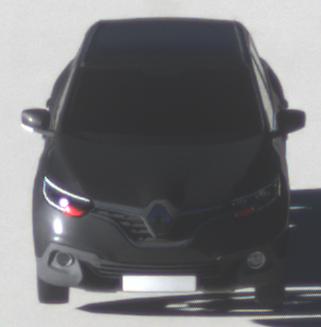
Make: Renault
Model: Kadjar ENERGY TCe 130
Detailed model: Kadjar
Model produced from: 2015/05
Model produced until: 2018/08
Doors: 5
Color: black
Road condition: dry road
Daytime: morning or afternoon
Contrast: high contrast